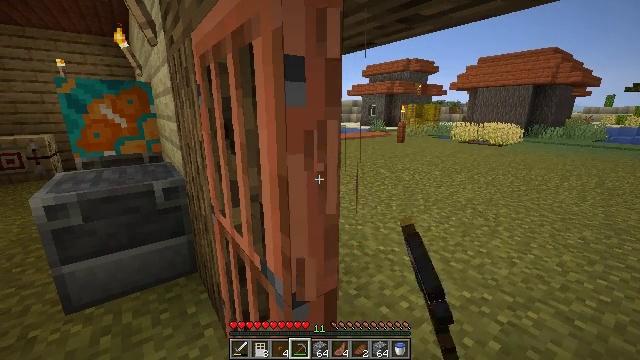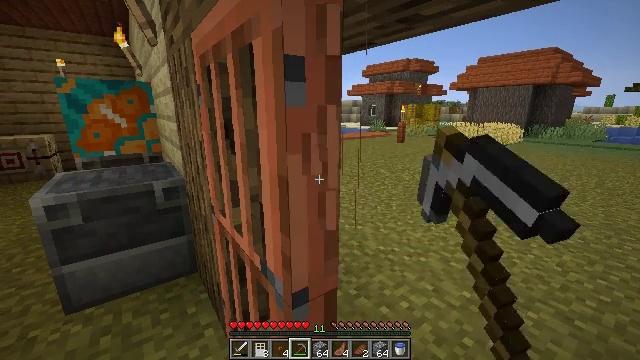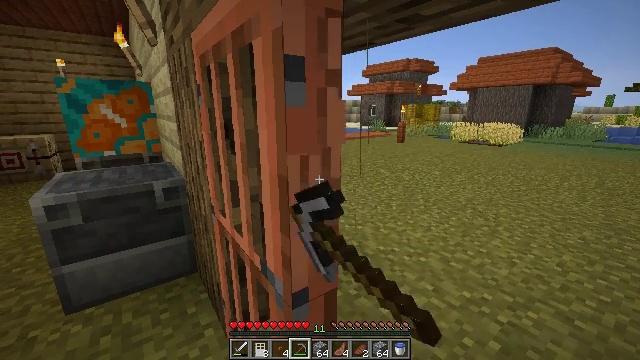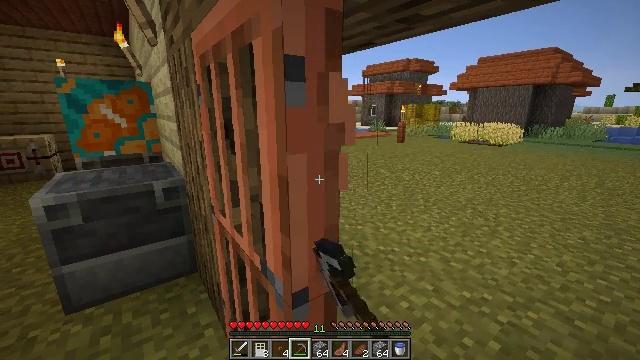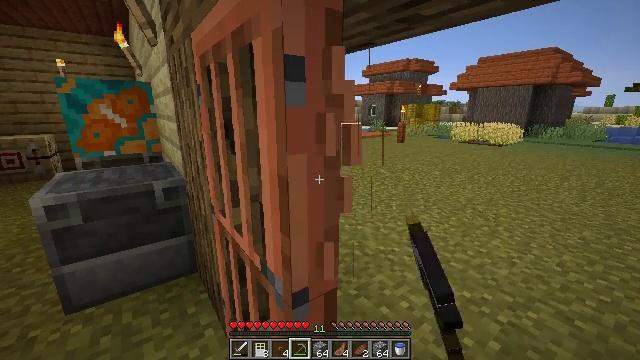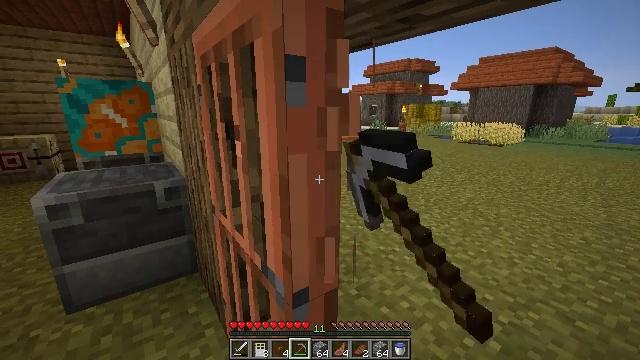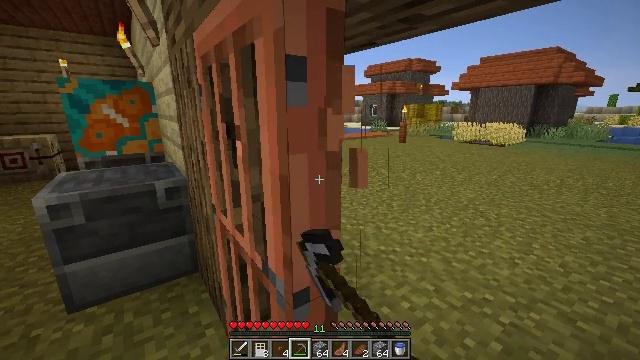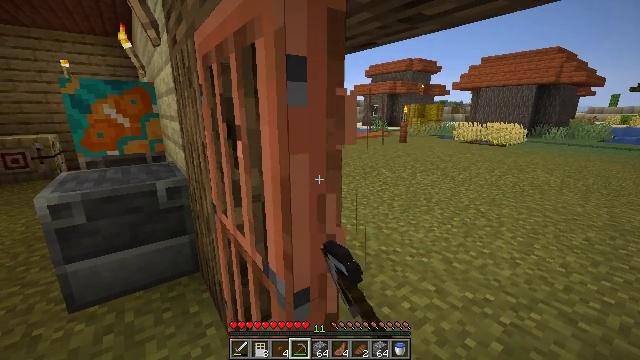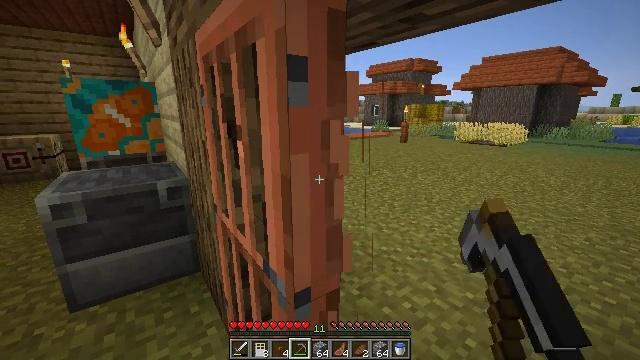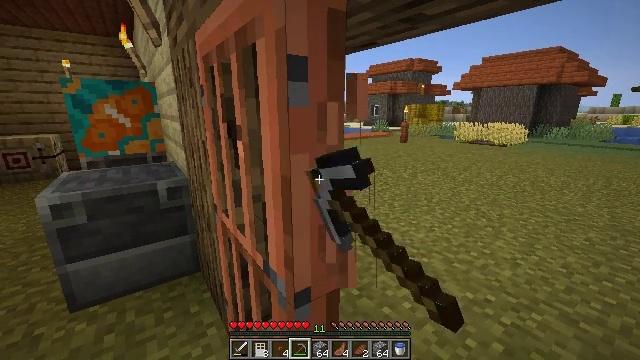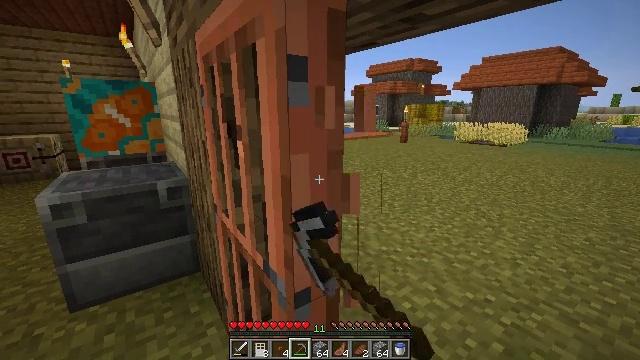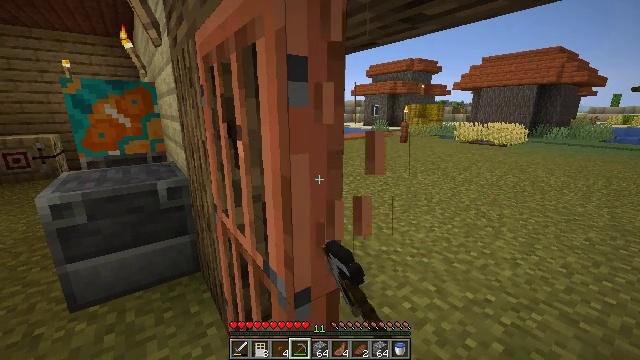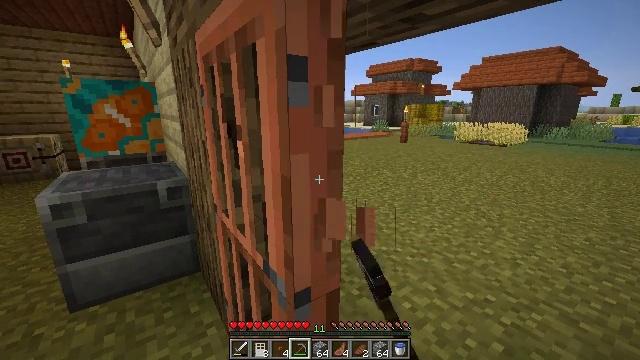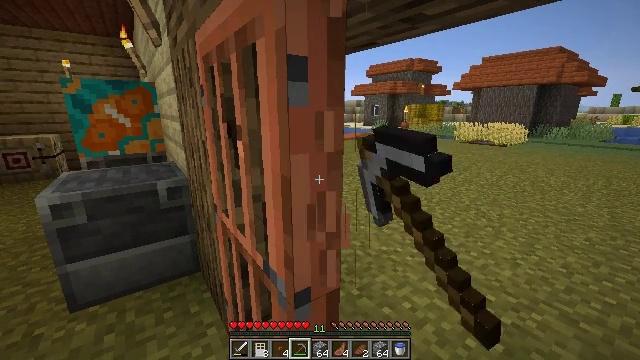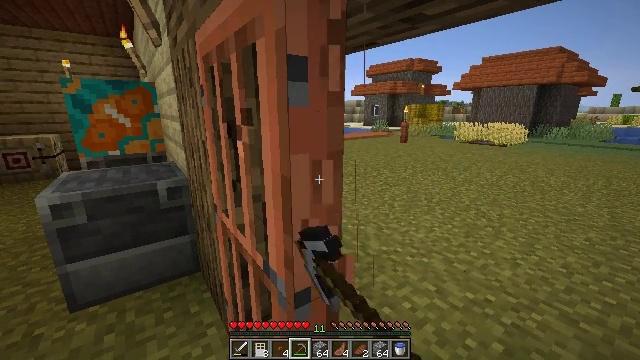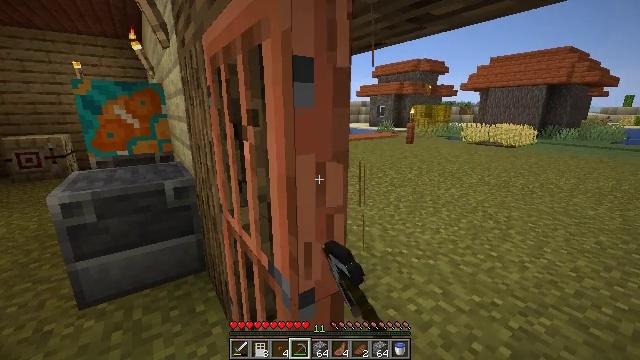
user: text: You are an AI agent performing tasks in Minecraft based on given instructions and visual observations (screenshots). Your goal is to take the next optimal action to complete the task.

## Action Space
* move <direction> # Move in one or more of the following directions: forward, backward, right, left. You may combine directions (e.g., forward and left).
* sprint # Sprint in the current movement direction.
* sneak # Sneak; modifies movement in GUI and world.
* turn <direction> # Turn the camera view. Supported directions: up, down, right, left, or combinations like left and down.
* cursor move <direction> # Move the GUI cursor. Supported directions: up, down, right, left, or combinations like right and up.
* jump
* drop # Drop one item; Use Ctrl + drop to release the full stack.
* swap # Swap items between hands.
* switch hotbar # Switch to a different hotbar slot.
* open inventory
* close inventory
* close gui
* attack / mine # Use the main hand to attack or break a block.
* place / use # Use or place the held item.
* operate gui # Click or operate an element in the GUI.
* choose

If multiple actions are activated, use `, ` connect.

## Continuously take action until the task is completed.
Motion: motion action
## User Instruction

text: Attack the acacia door to remove it.
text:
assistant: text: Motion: attack / mine
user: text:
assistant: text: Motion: attack / mine
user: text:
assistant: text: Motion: attack / mine
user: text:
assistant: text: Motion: attack / mine
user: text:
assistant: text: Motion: attack / mine
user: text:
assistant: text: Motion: attack / mine
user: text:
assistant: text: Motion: attack / mine
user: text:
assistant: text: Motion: attack / mine
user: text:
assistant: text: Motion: attack / mine
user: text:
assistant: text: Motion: attack / mine
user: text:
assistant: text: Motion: attack / mine
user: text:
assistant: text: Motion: attack / mine
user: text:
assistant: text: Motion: attack / mine
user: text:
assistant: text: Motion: attack / mine
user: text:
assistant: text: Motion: turn left, attack / mine
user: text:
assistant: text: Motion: attack / mine
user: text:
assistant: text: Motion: attack / mine
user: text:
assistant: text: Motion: attack / mine
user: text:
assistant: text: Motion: attack / mine
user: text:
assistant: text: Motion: attack / mine
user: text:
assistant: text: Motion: attack / mine
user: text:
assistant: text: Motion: attack / mine
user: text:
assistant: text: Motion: attack / mine
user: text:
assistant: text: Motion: attack / mine
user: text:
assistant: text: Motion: attack / mine
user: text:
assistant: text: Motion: attack / mine
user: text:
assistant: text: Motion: attack / mine
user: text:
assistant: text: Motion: attack / mine
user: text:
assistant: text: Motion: attack / mine
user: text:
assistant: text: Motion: attack / mine